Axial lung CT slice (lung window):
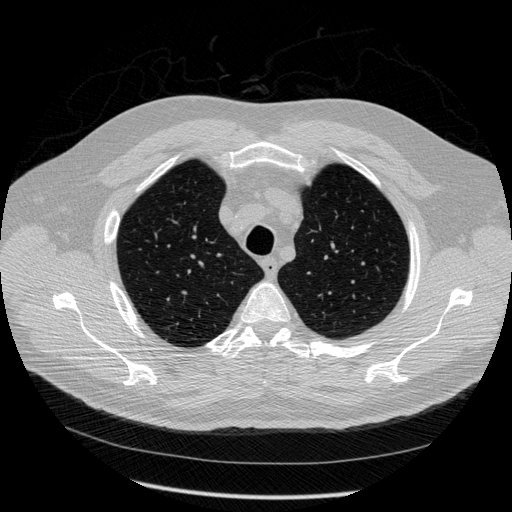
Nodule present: no